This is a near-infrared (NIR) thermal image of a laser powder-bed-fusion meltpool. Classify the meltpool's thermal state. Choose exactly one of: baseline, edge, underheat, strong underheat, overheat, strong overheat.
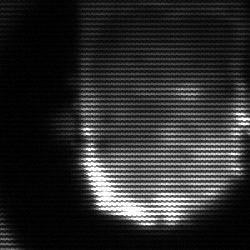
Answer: baseline